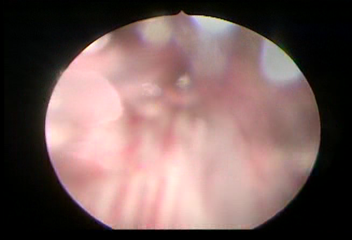
Modality: WLC
Class: Normal mucosa
Bladder cancer association: No